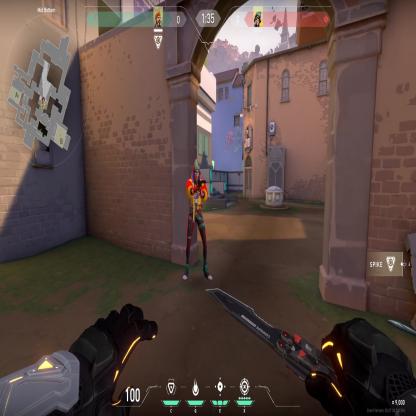
Label: enemy